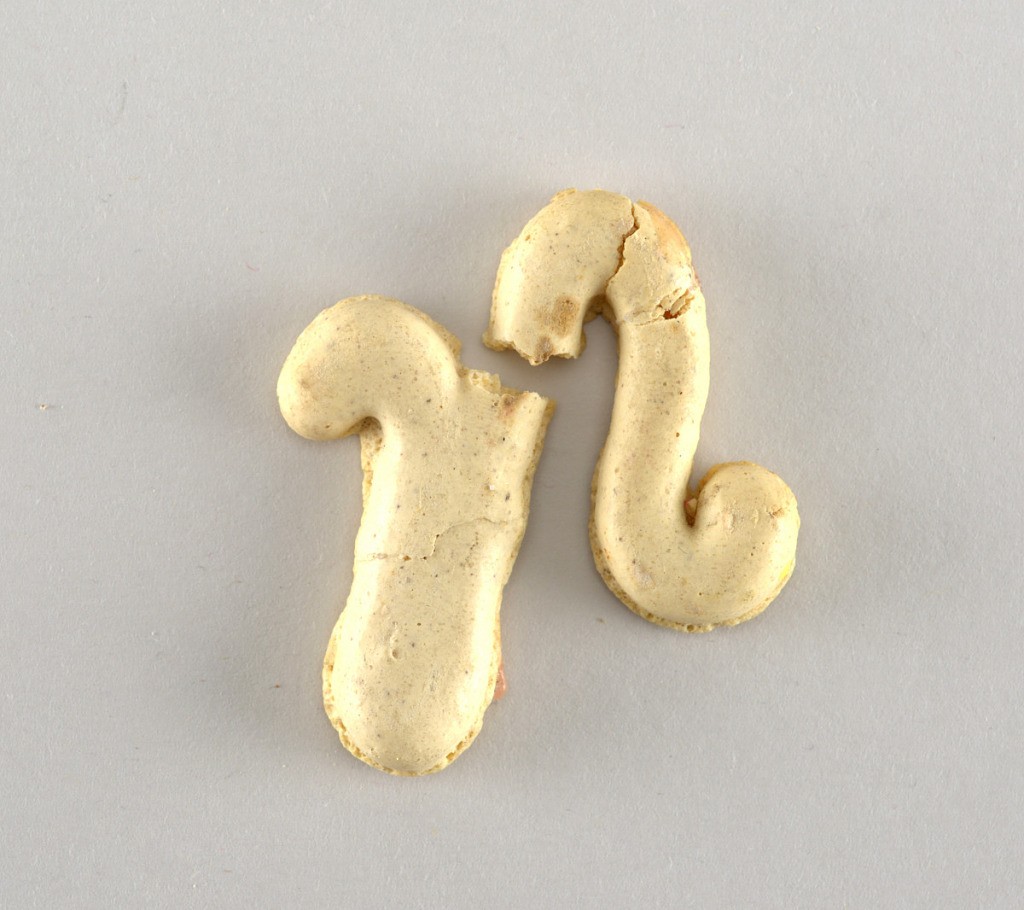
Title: Ornament, Christmas tree
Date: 1850–99
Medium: Dough
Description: Shape of a "U".